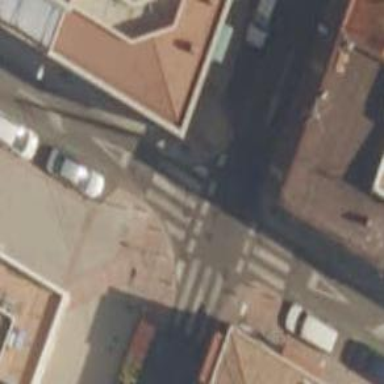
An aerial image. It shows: Uncontrolled zebra crossing on the road.